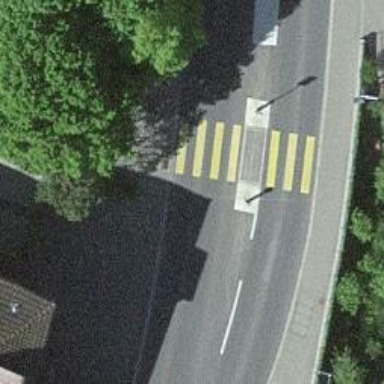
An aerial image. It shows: Uncontrolled zebra crossing with central island.